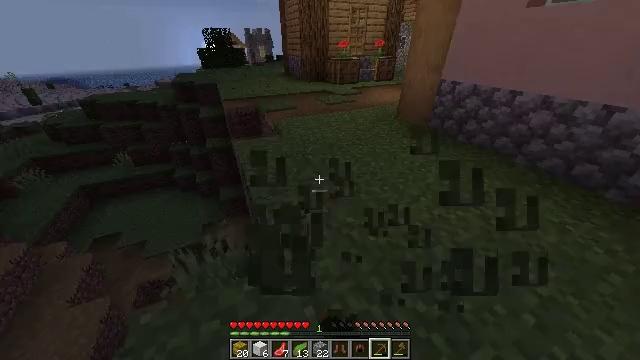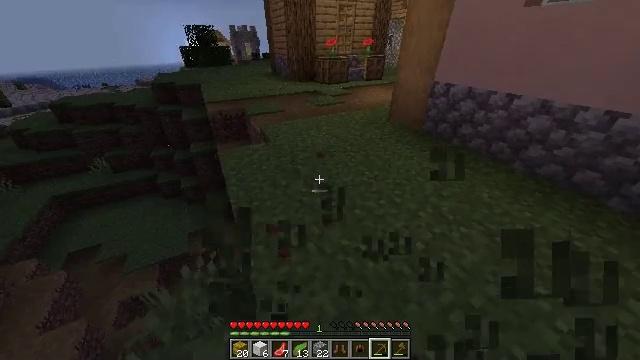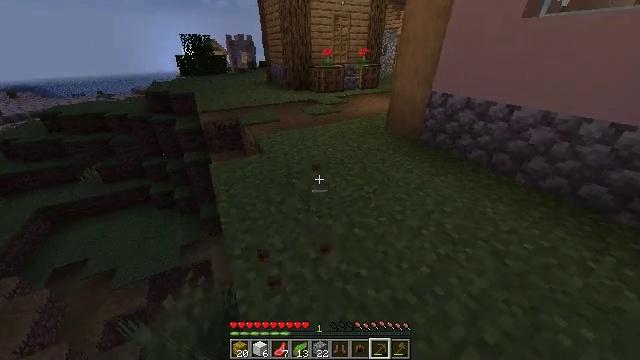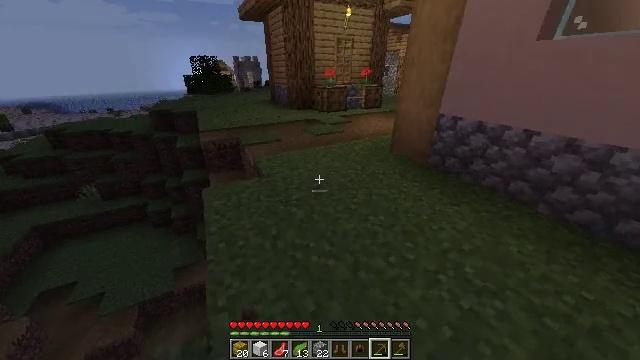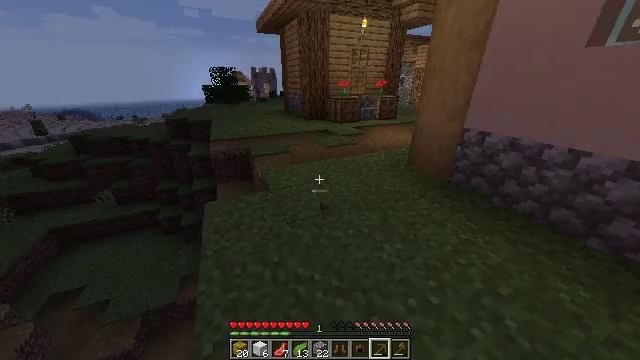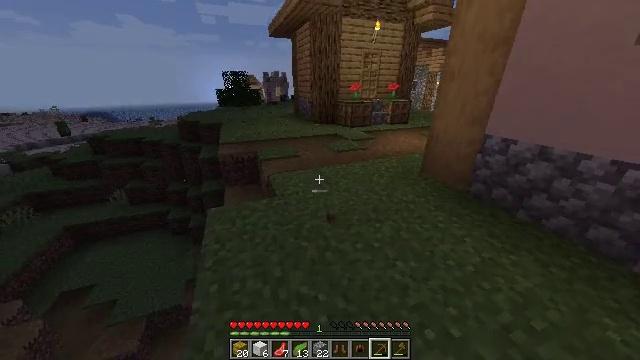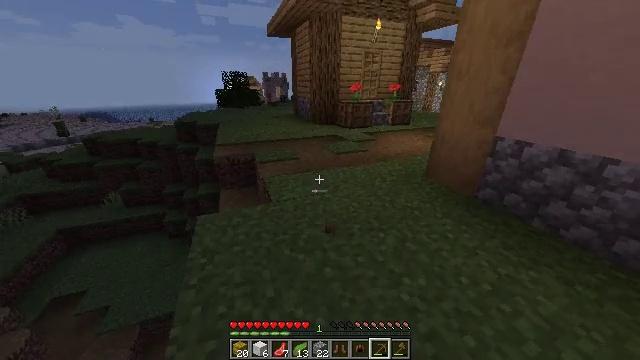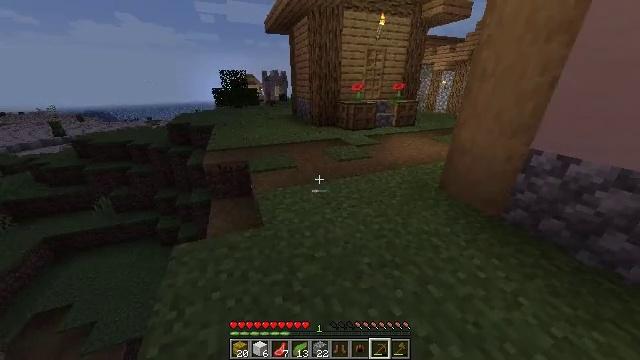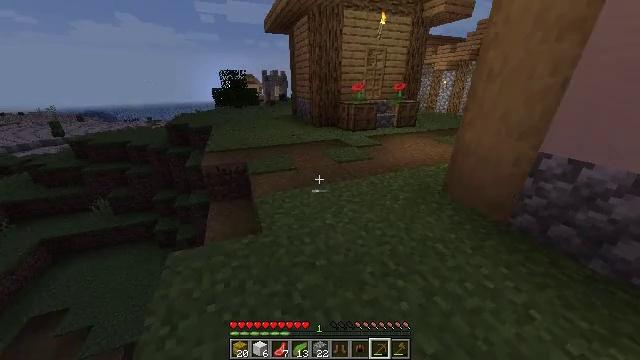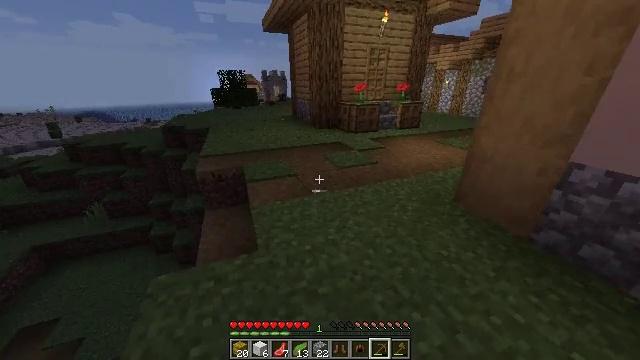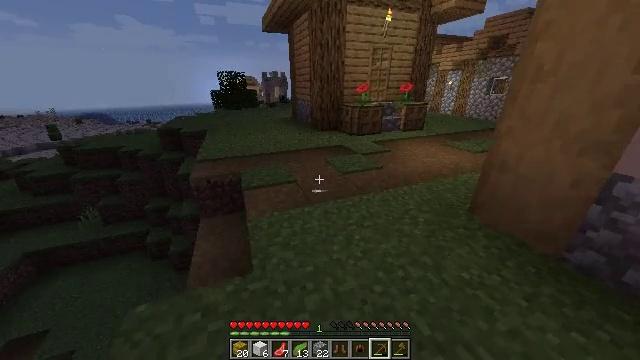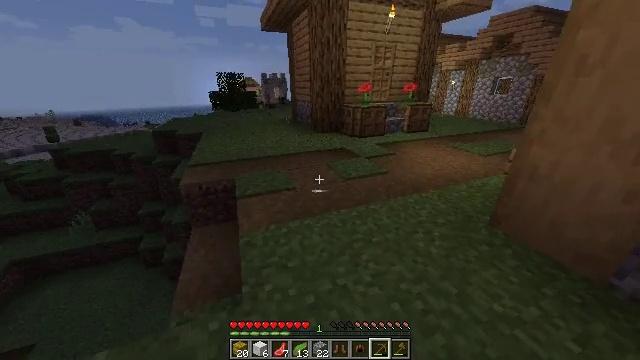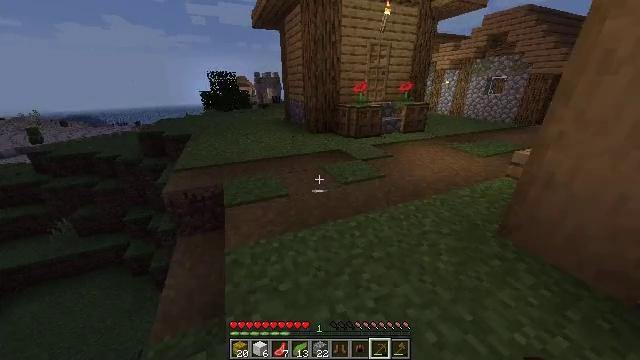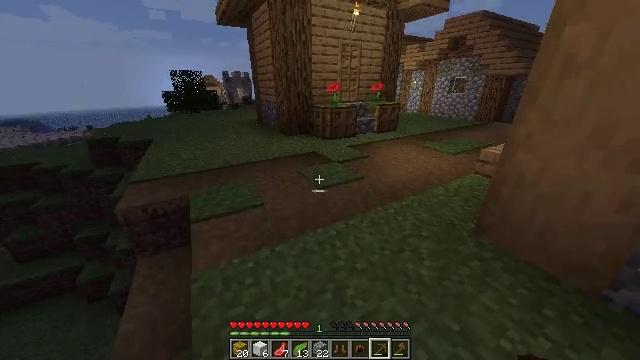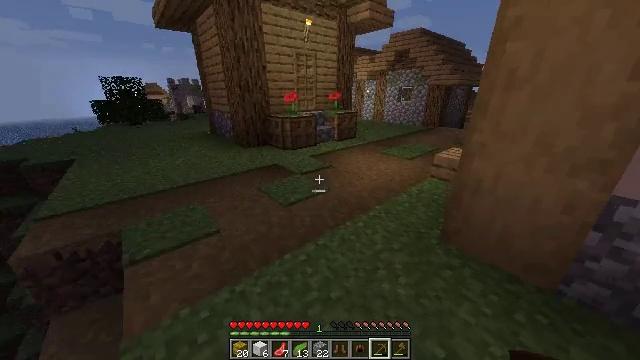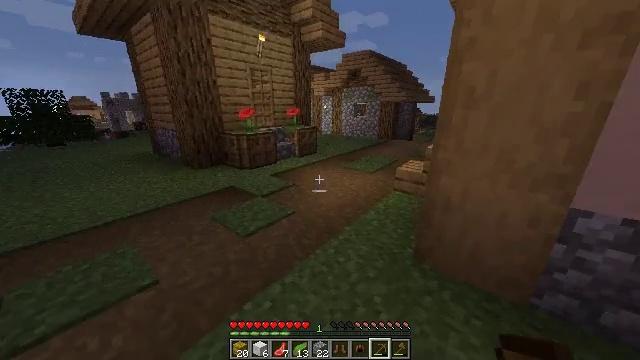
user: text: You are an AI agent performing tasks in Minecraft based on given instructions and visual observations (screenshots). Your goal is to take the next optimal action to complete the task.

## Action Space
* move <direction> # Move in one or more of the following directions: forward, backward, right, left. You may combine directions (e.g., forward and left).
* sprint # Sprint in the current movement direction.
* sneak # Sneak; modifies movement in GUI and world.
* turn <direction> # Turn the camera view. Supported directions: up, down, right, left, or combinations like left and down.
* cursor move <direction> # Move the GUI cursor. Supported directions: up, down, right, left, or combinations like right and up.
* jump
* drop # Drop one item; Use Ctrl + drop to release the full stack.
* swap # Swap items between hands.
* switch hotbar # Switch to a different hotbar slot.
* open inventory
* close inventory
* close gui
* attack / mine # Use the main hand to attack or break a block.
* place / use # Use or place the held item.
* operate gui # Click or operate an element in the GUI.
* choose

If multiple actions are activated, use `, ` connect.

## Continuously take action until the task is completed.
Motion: motion action
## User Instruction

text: Pick up the poppy from the field.
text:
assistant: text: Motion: move forward, turn right, attack / mine
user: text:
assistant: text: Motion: move forward, turn right and up
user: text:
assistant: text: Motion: move forward, turn up
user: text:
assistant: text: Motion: move forward, turn left and up
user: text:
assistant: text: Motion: move forward, turn left
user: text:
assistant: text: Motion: move forward, sprint
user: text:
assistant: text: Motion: move forward, sprint
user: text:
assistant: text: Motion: move forward, sprint
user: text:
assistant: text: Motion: move forward
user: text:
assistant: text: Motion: move forward
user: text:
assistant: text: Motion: move forward
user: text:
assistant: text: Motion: move forward, turn right
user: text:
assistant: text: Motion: move forward, turn right
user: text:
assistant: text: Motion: move forward, sprint, turn right and up
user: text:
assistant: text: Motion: move forward, sprint, turn right and up
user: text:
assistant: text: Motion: move forward, sprint, turn right and up
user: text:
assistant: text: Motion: move forward, sprint, turn right and up
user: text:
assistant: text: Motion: move forward, sprint
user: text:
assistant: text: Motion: move forward
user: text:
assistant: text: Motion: move forward
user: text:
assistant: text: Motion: move forward, sprint
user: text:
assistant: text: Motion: move forward, sprint
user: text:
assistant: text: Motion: move forward, sprint
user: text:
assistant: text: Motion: move forward, sprint, turn right
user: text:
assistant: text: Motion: move forward, turn right
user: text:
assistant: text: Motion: move forward, turn right
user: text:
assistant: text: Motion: move forward, turn right
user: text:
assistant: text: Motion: move forward, turn right
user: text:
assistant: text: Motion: move forward, turn right
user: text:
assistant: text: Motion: move forward, turn right, jump